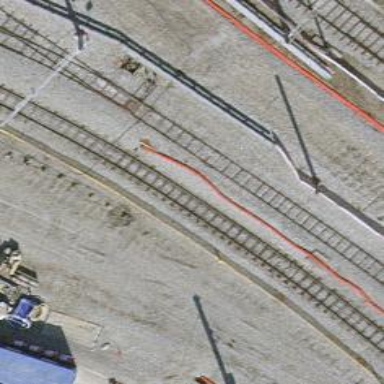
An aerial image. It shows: Narrow-gauge railway siding with 1 track. The track is electrified with contact line.